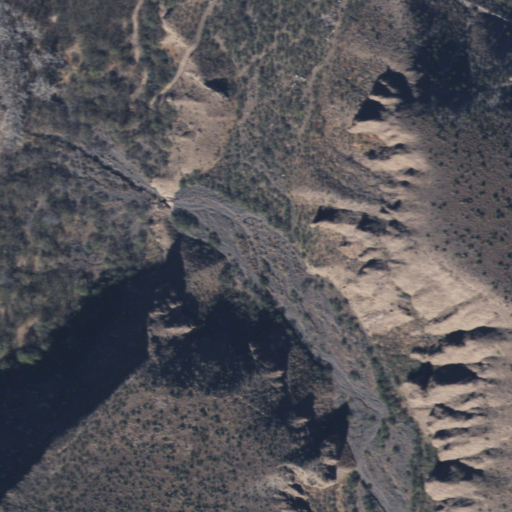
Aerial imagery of valley in Arizona named Oak Canyon containing shrub and woody wetlands